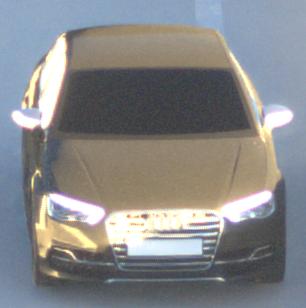
Make: Audi
Model: S3
Detailed model: 8V
Model produced from: 2013
Model produced until: 2020
Doors: 4
Color: black
Road condition: dry road
Daytime: sunrise or sunset
Contrast: high contrast